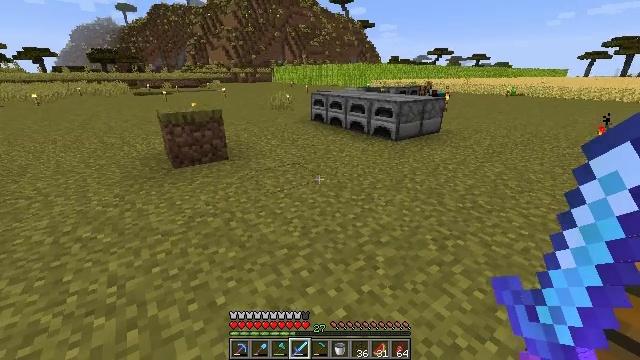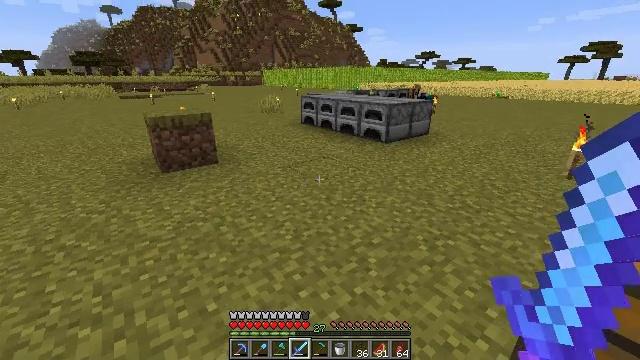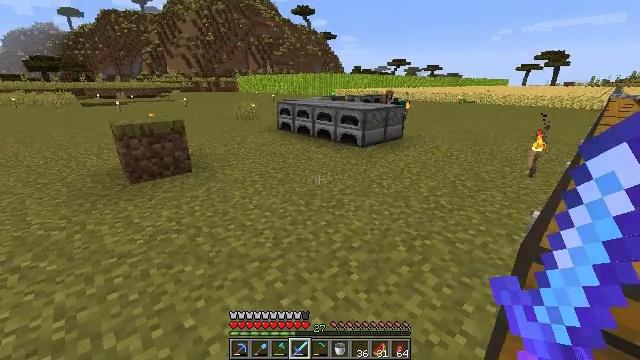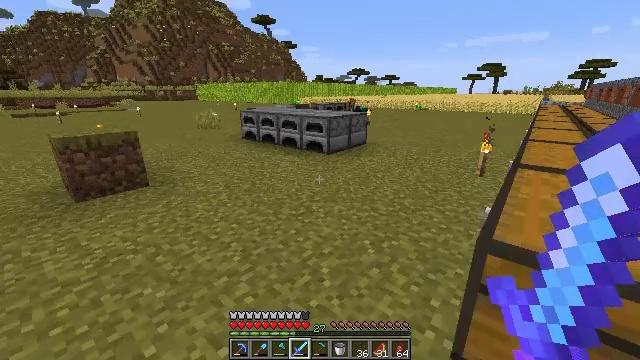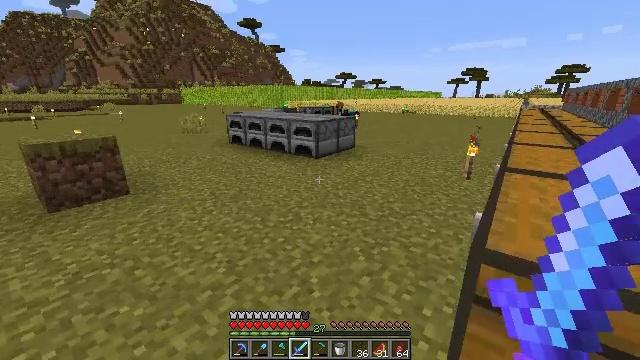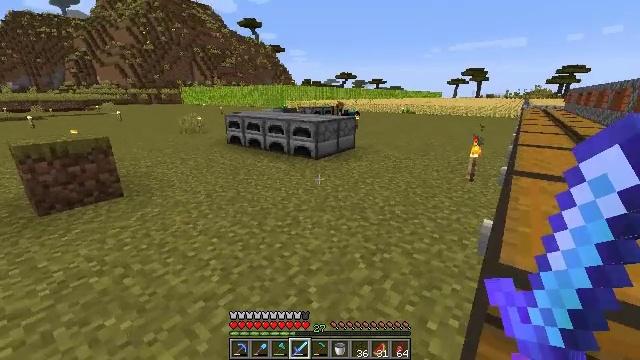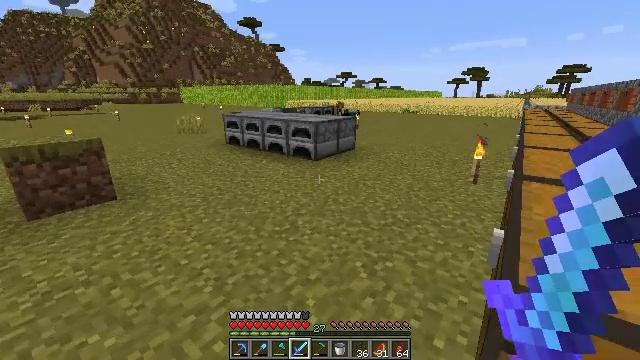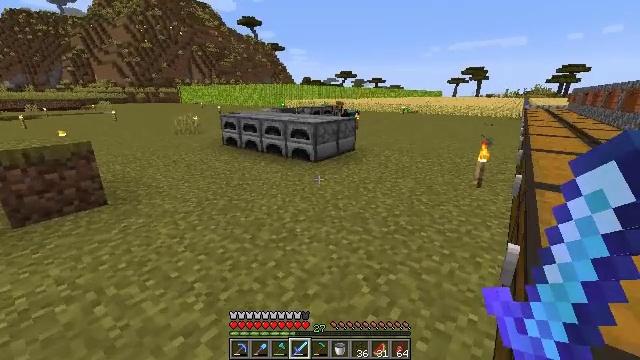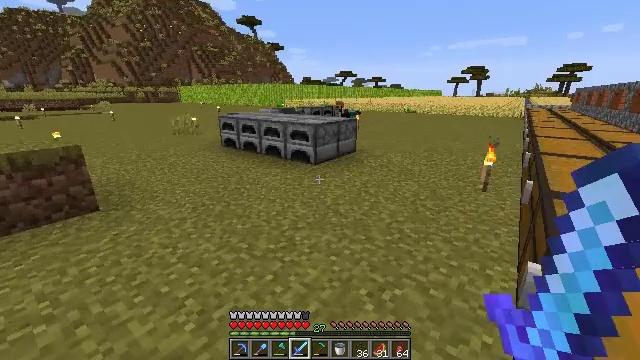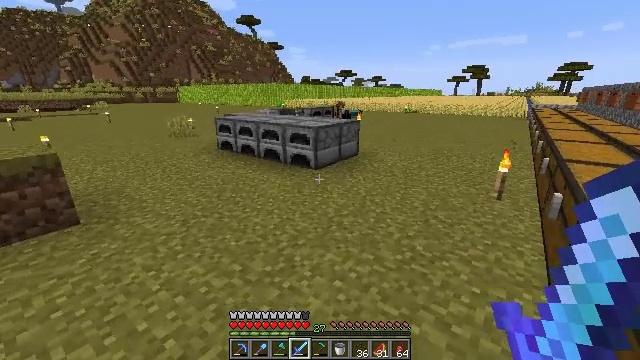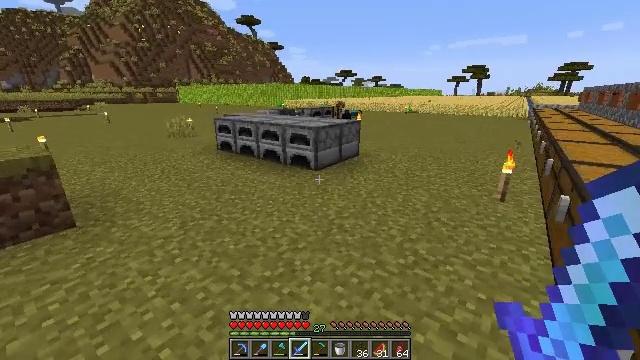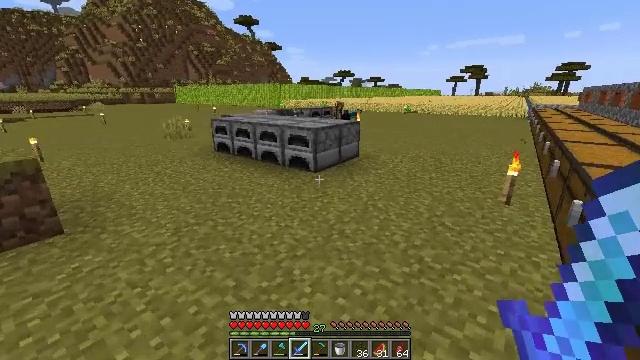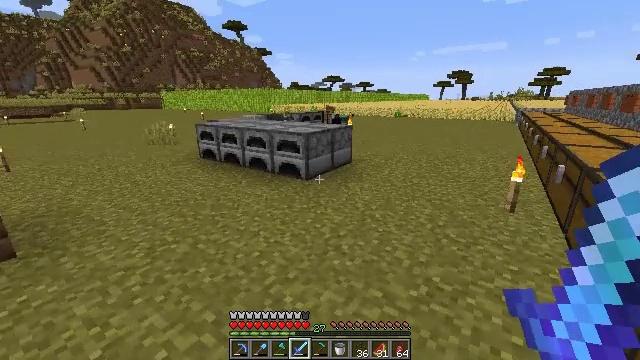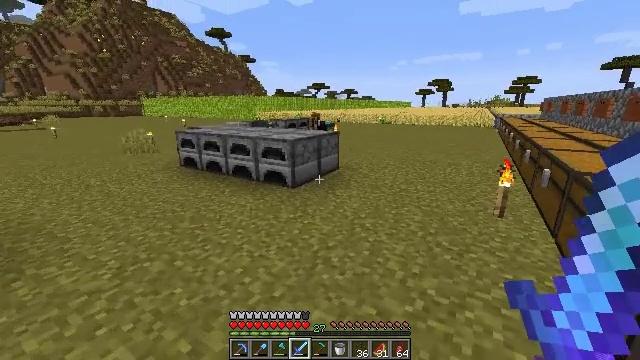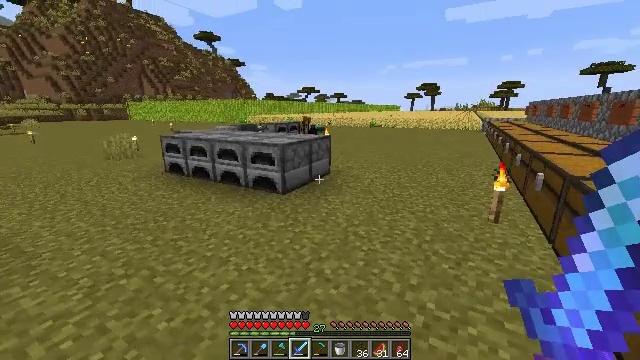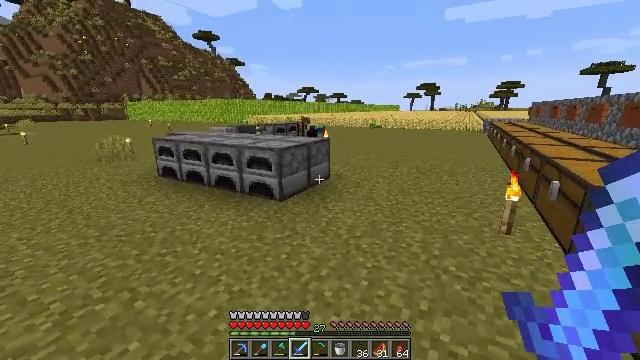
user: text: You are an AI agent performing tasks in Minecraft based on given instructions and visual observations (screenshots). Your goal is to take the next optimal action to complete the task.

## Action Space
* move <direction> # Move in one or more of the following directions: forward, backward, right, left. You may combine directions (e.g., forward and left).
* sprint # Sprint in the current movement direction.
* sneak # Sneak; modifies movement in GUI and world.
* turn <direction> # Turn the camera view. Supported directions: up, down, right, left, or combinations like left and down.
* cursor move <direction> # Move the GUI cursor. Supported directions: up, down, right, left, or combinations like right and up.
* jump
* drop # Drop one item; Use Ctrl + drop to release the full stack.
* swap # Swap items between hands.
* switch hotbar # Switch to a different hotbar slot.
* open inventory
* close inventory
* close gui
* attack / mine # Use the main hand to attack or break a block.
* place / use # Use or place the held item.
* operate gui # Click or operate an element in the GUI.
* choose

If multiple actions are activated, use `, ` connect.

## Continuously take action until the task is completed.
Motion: motion action
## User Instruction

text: Get pumpkin seeds by placing a pumpkin in the crafting table.
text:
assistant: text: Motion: turn right
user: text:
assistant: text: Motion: turn right and up
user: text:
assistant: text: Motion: turn right and up
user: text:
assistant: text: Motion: move forward, turn right
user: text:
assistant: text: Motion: move forward
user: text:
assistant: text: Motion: move forward
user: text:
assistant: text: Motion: move forward
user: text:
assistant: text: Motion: move forward
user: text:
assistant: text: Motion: move forward
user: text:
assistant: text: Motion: move forward
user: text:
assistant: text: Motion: move forward
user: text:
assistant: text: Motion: move forward, turn right
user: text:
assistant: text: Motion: move forward, turn right and up
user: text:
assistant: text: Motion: move forward, turn right
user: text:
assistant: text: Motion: move forward
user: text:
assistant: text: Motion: move forward
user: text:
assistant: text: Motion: move forward
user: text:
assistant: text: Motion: move forward
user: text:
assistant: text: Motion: move forward
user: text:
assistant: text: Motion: move forward
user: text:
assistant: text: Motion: move forward
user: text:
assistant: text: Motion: move forward
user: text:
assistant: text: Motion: move forward
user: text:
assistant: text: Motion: move forward
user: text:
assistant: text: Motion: move forward
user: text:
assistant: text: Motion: move forward
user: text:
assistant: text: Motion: move forward
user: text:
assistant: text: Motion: move forward
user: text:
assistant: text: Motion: move forward
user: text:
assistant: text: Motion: move forward